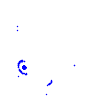
Particle: kaon